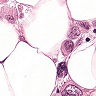
Metastatic tissue present: yes